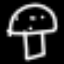
Label: mushroom